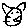
Label: cat